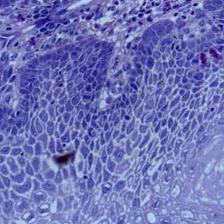
Diagnosis: OSCC